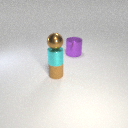
small cyan metal cylinder below small brown metal sphere